Field crop: maize
Growth stage: 2
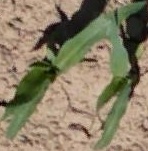
Species: maize